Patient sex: M
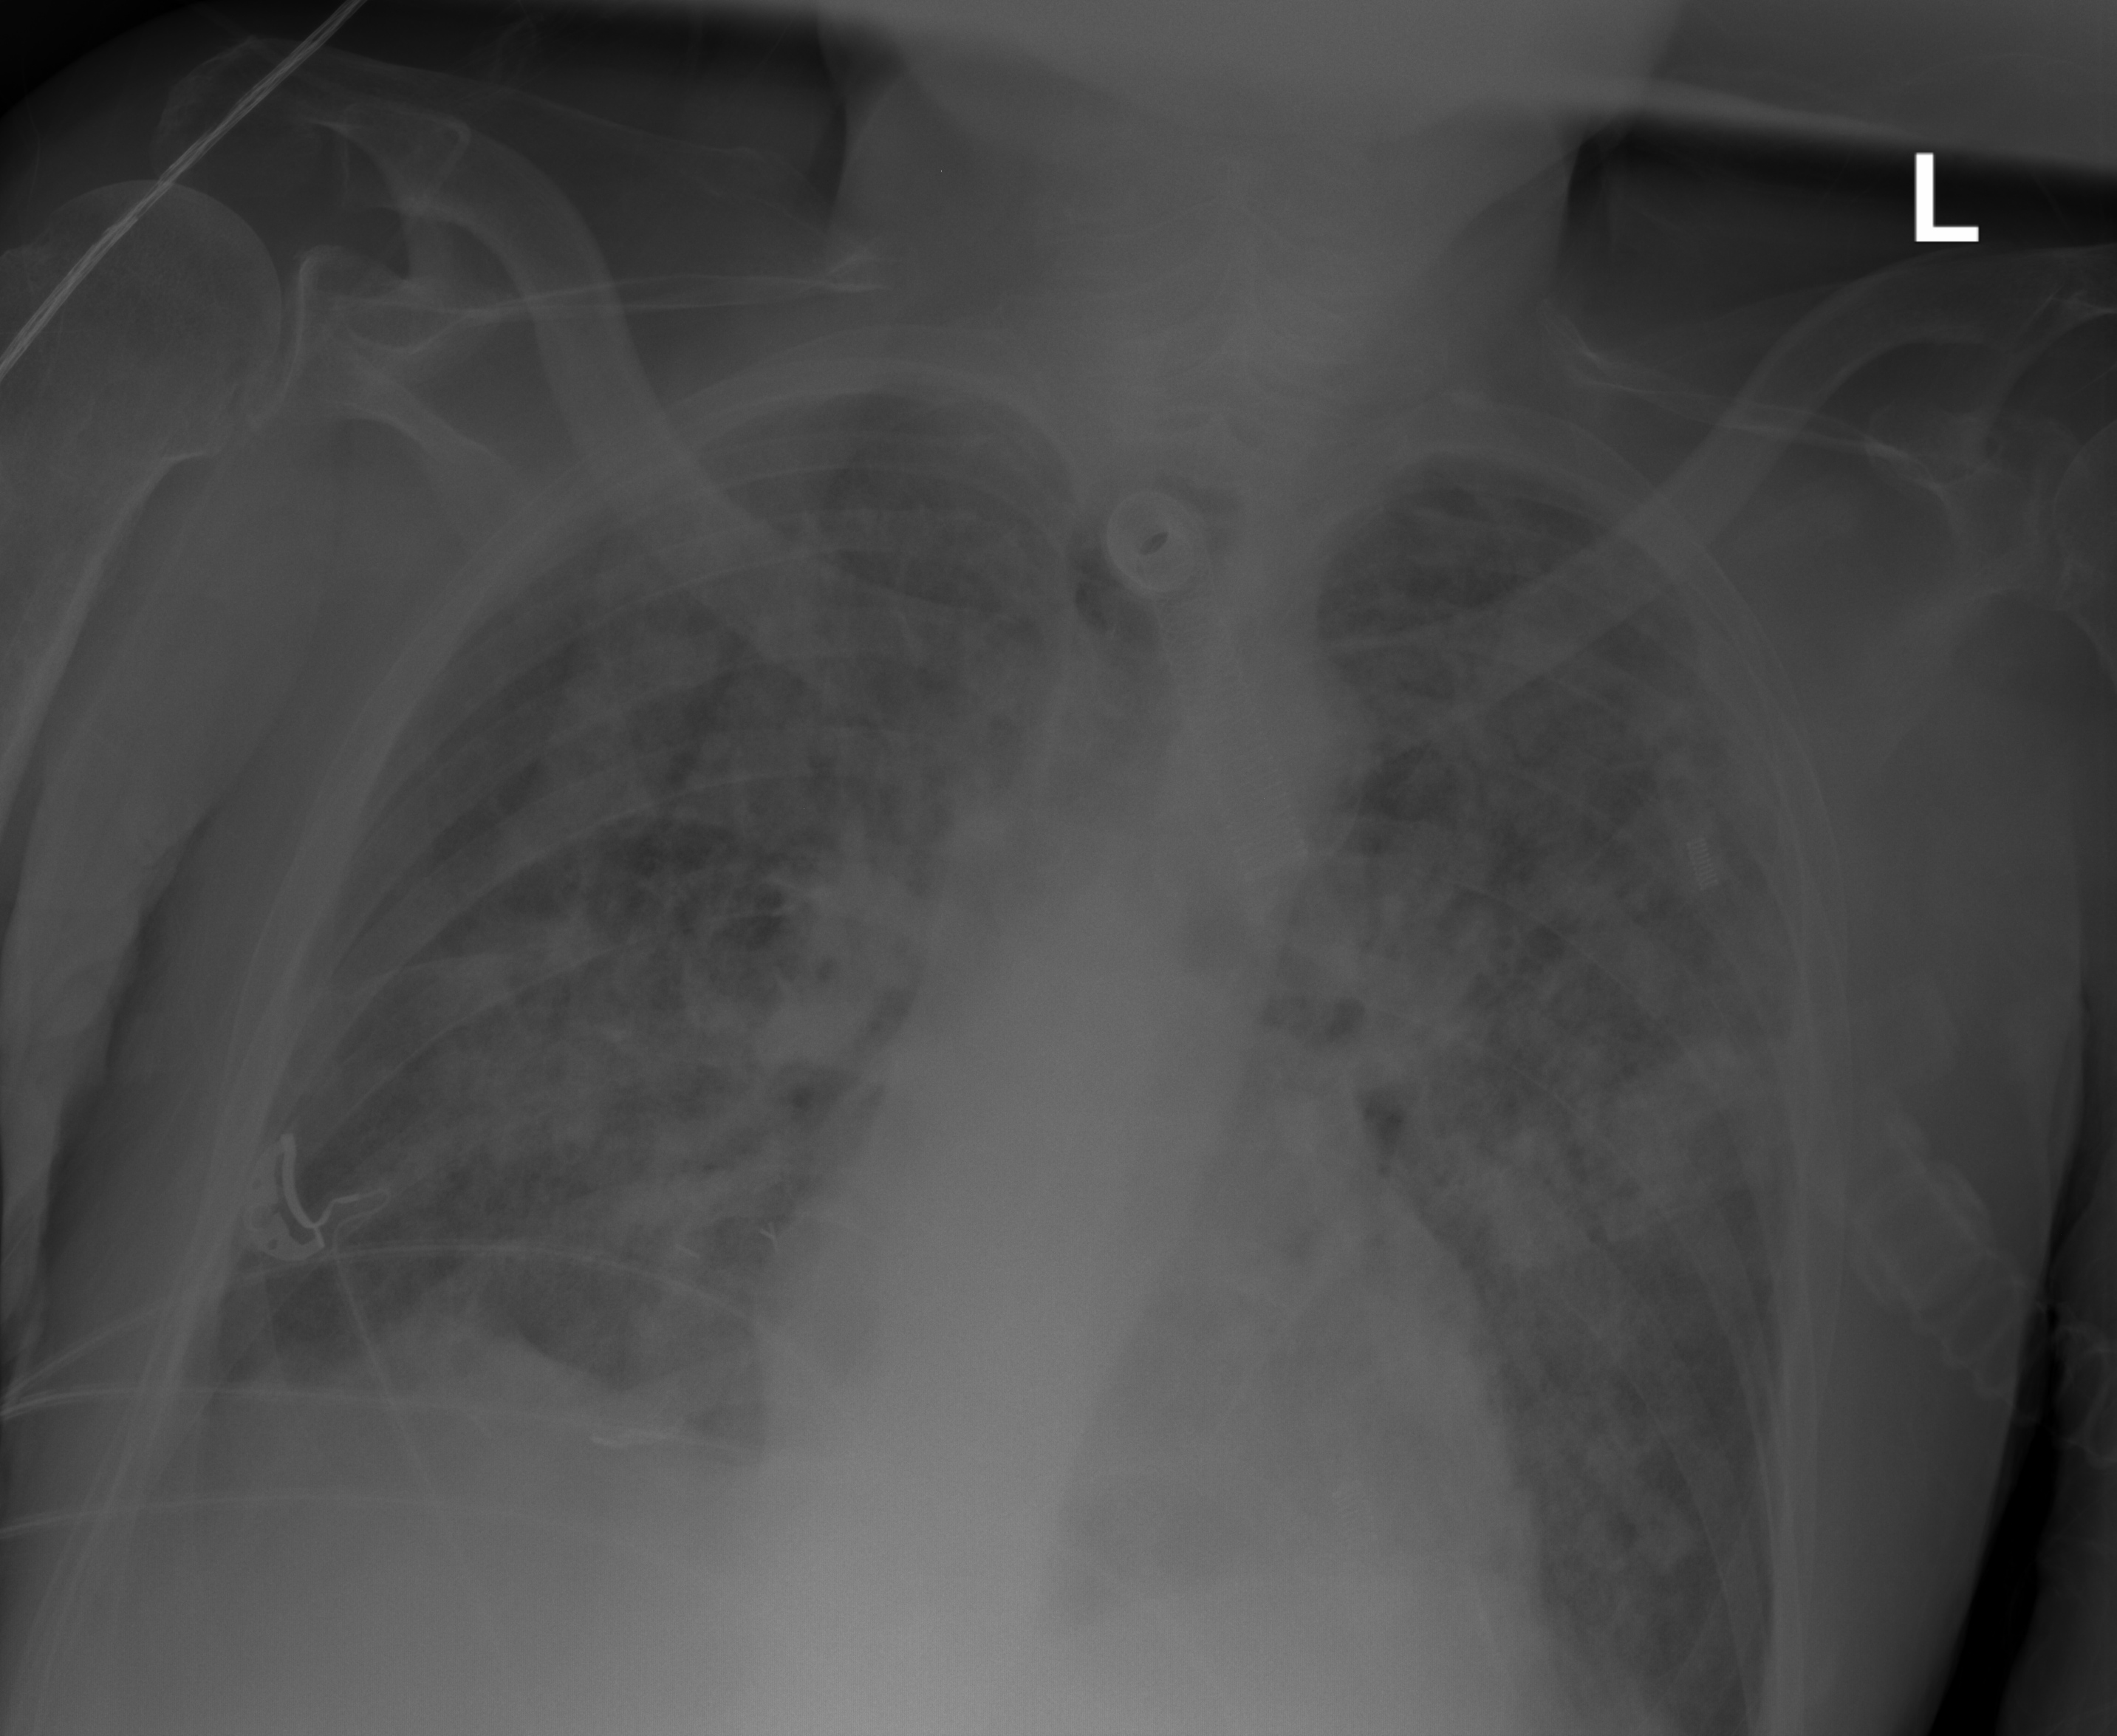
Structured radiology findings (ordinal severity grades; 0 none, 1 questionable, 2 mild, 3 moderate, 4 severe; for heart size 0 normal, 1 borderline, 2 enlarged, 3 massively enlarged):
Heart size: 0
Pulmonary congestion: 2
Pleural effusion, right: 2
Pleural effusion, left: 2
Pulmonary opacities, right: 4
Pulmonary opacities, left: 4
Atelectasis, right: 2
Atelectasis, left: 2